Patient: sex F, age 48
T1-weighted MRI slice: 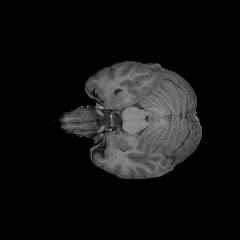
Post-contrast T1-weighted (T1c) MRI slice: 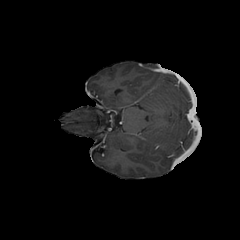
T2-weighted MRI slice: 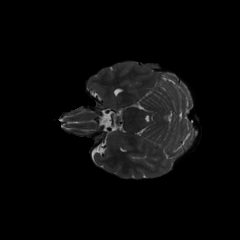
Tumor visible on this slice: no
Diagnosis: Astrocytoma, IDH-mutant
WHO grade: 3